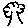
Label: tree